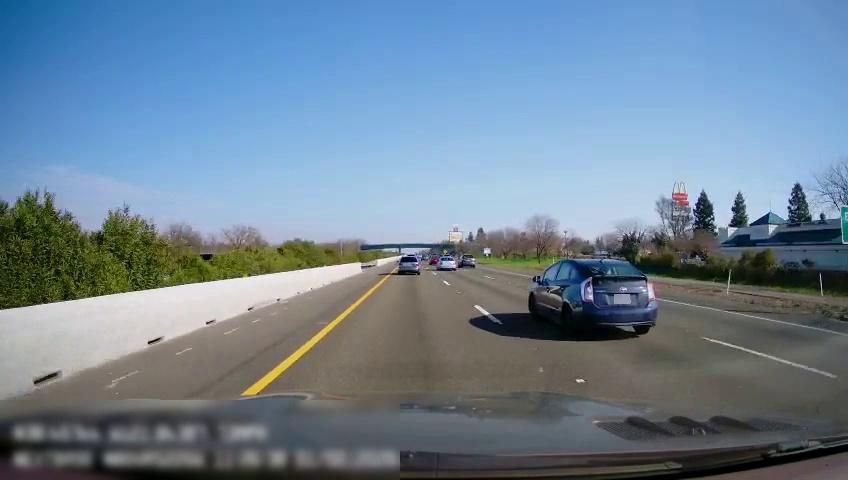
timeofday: Day
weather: Sunny
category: Drivable Space
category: Vehicles | Car
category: Vehicles | SUV
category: Vehicles | SUV
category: Vehicles | Car
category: Vehicles | Car
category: Vehicles | SUV
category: Lanes | Current Lane
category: Lanes | Current Lane
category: Lanes | Alternate Lane
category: Lanes | Alternate Lane
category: Traffic | Signs